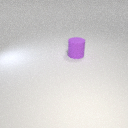
large purple rubber cylinder